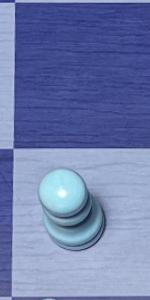
Label: Pawn_White